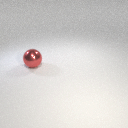
large red metal sphere